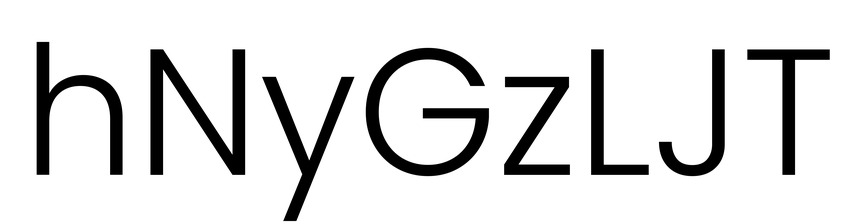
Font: Poppins-Light